Field crop: maize
Growth stage: 2
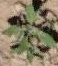
Species: atriplex